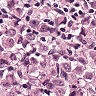
Metastatic tissue present: yes